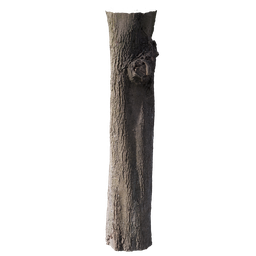
Label: nature